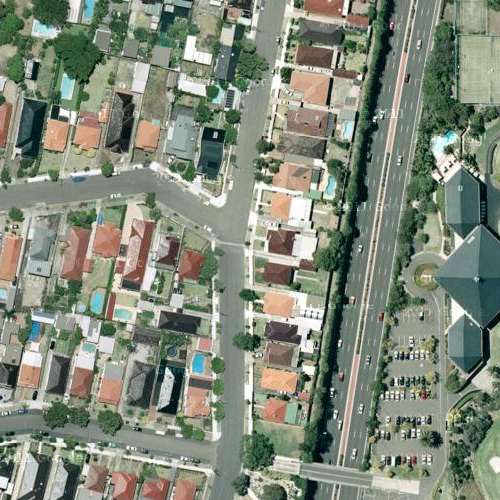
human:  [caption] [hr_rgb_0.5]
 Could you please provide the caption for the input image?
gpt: A residential area with houses arranged in lines and some crossroads in the middle .

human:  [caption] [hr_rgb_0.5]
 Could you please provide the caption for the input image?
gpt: A residential area with houses arranged neatly and some roads go through this area .

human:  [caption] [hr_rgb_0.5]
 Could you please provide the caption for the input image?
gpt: A town with many houses densely arranged and some crossroads in the middle .

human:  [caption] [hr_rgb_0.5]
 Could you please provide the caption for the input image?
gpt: Lots of houses with red and orange roofs arranged neatly .

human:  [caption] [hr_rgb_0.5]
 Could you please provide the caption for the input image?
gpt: This is a residential area with houses densely arranged with some crossroads in the middle .